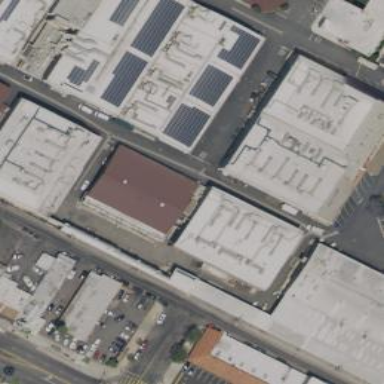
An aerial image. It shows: Industrial building.